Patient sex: M
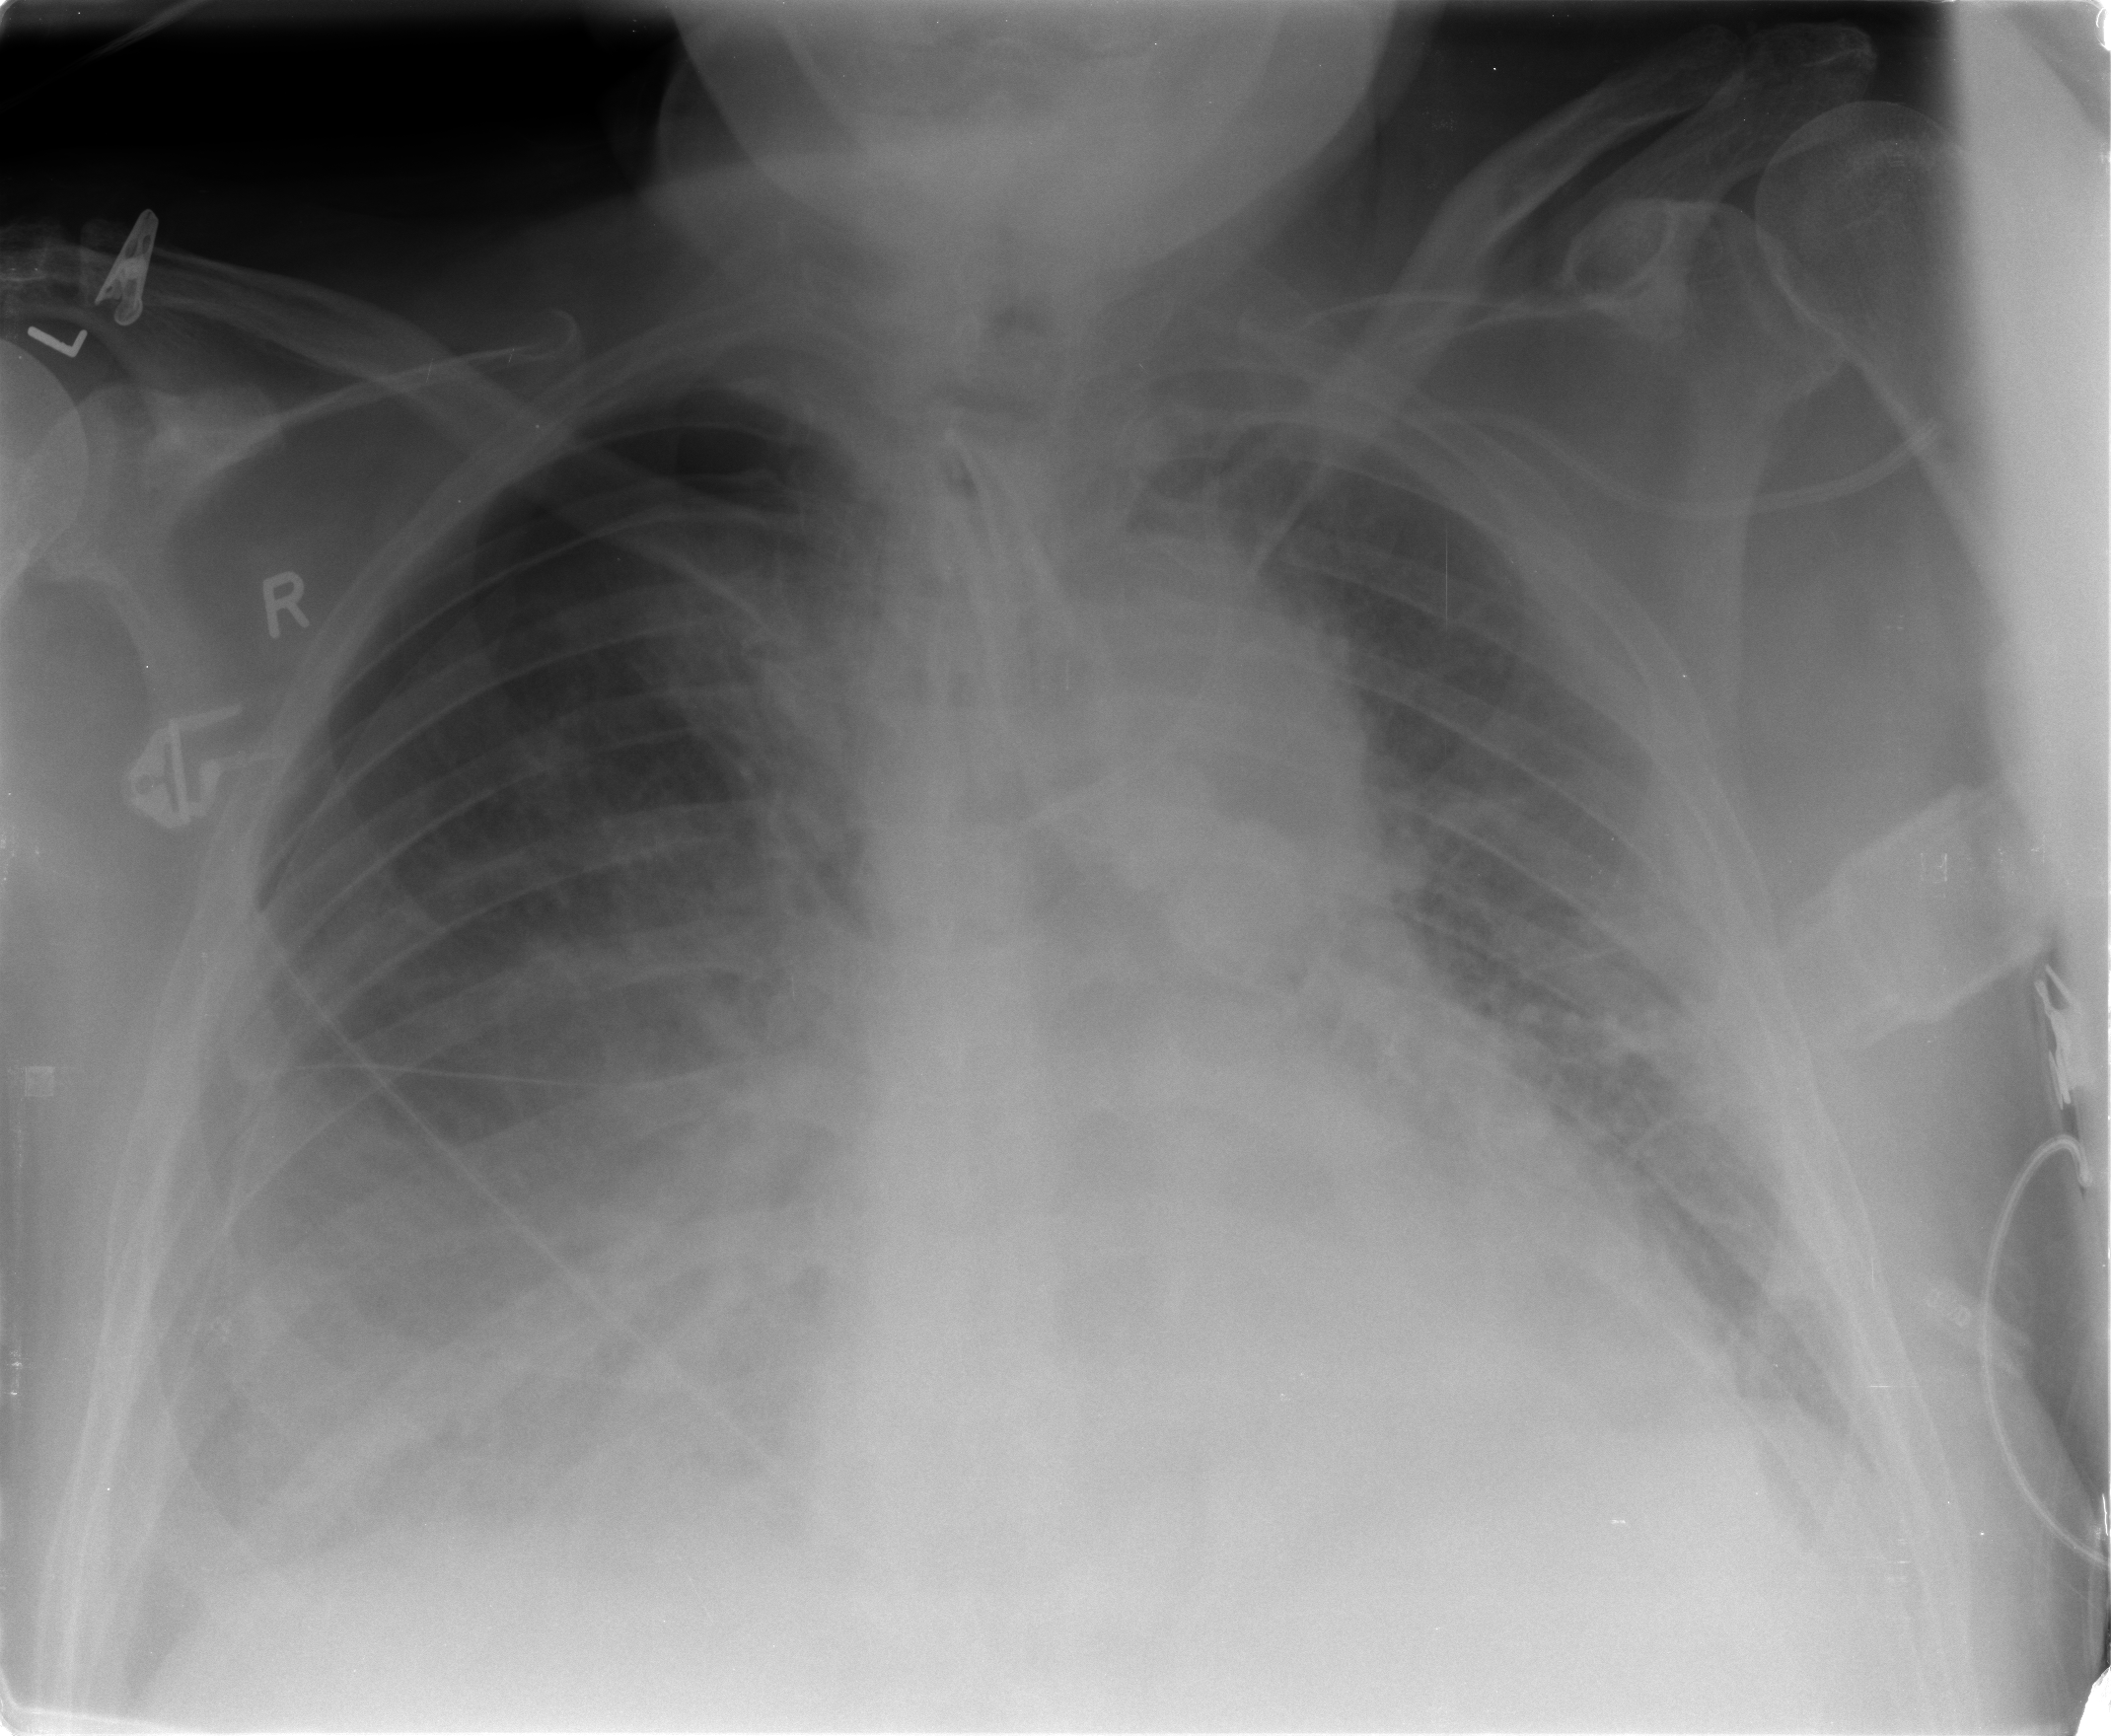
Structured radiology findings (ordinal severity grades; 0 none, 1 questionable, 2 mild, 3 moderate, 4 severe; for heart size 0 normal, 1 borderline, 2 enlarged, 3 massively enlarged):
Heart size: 2
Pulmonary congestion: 3
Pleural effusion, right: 2
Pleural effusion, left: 2
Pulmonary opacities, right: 3
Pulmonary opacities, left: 1
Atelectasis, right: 2
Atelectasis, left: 2